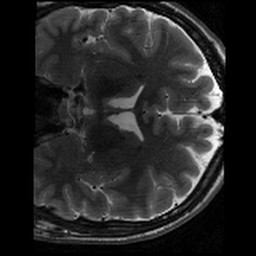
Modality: T2w
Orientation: coronal
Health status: healthy
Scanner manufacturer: siemens
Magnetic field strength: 3 T
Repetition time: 8.02 s
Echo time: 0.08 s